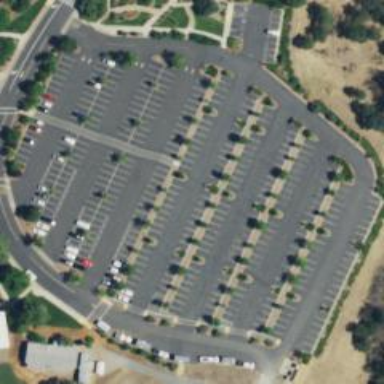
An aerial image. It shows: Parking area with asphalt surface.